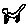
Label: cat